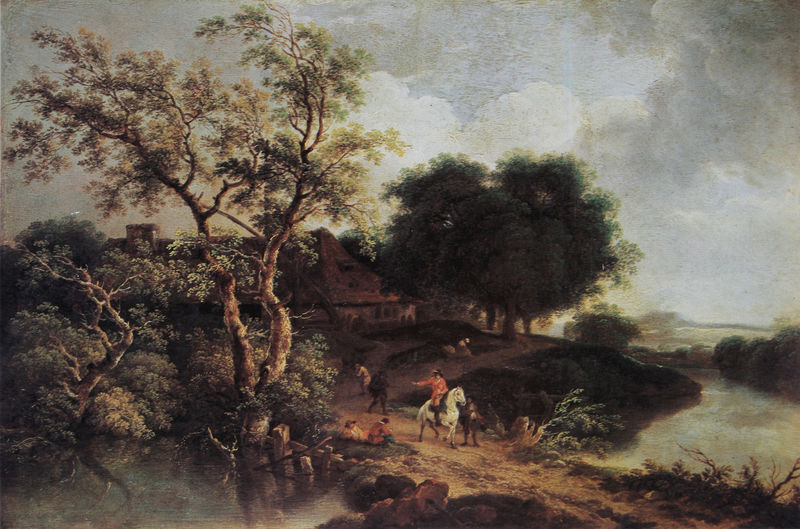
Titel: Reiter auf einem Weg zwischen zwei Seen
Künstler: Ferdinand Kobell
Standort: München
Institution: Bayerische Staatsgemäldesammlungen, Neue Pinakothek
Schlagwörter: baum, berg, blau, blätter, dunkel, gemälde, himmel, laub, mann, schatten, wasser, weiß, wolken, bäume, fluss, frauen, grün, landschaft, menschen, ocker, see, stadt, ufer, äste, abend, braun, frau, geste, grau, hintergrund, holz, licht, männer, schwarz, strasse, dach, gebäude, haus, rot, weg, wolke, zaun, beige, leute, malerei, arm, barock, mensch, steine, niederlande, öl, ast, erde, gräser, horizont, hügel, natur, spiegelung, stamm, wind, zweige, brücke, büsche, gatter, gewässer, hütte, pfad, rauch, sträucher, kind, pflanzen, england, wald, wasserfall, bauern, genre, kamin, kinder, pferd, pferde, reiter, schornstein, weiher, bewölkt, reiten, sattel, sommer, liegen, berge, gebirge, dorf, giebel, schornsteine, dunst, nebel, bauernhof, hof, rast, arbeiter, romantik, dampf, querformat, sturm, unwetter, tiefe, junge, zeigen, bauer, burg, abschied, flusslandschaft, uniform, soldat, stiefel, jagd, schimmel, diffus, verschwommen, wurzeln, regenwolken, reise, wanderer, märchen, rechteckig, bauernhaus, gehöft, fingerzeig, stimmungsbild, kate, gefangener, wegelagerer, gewölk, hau, satteldecke, gbäude, ideallandschaft, furt, böume, ruysdael, bauc, malersch, unschaft, wegraund, 17. jahrhundert, 18. jajrhundert